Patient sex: M
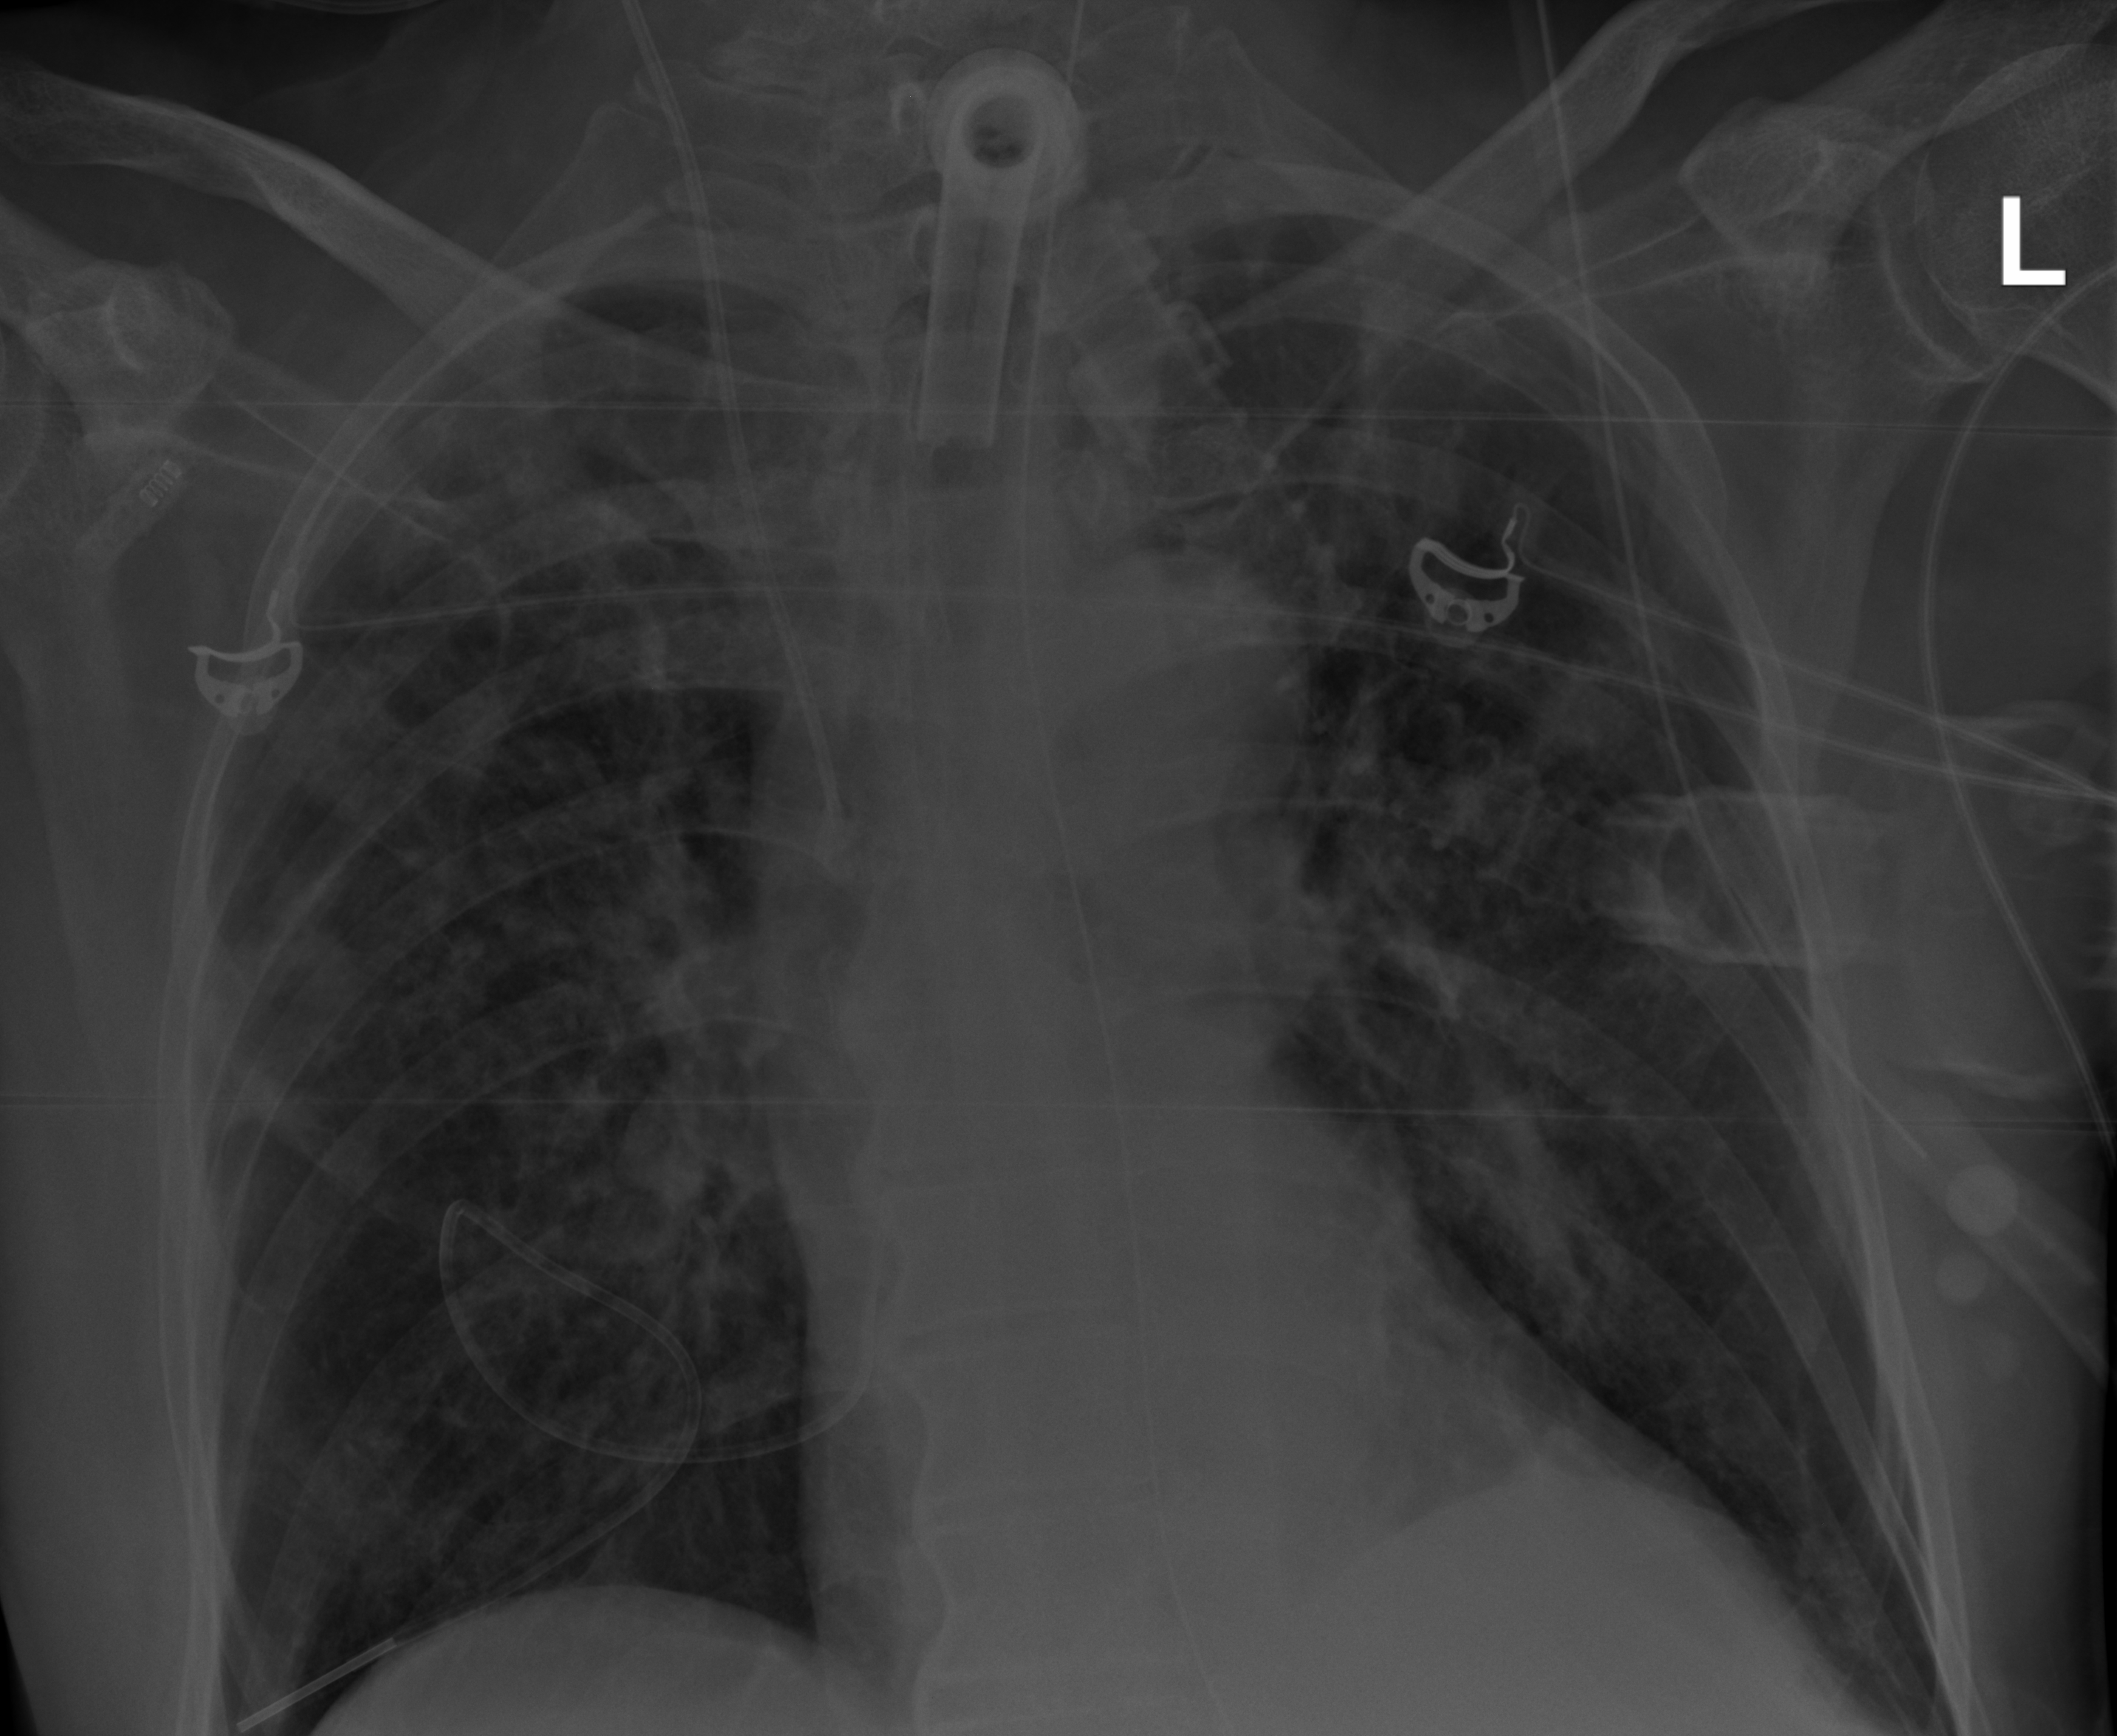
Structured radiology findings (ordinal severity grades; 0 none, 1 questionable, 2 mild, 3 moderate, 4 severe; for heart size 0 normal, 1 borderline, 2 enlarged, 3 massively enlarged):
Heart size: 1
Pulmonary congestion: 3
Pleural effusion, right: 0
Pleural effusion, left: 0
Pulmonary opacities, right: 2
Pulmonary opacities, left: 2
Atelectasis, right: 0
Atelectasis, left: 2